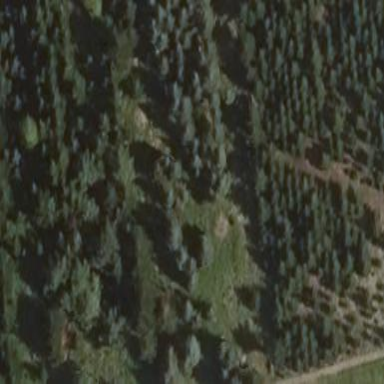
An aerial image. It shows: Evergreen needle-leaved forest which is classified as woodland with dense trees.